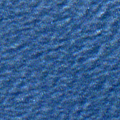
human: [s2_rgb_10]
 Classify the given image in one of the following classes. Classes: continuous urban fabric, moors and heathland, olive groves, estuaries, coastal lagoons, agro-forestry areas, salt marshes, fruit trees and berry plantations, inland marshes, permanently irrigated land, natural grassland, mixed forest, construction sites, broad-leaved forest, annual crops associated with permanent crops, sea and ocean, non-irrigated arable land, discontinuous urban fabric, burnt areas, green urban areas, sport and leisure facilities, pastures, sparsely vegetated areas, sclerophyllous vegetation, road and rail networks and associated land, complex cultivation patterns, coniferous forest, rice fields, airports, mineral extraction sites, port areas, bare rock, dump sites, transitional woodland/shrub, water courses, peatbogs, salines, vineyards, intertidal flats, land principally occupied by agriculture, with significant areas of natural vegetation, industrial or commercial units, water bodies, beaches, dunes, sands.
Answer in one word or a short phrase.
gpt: sea and ocean